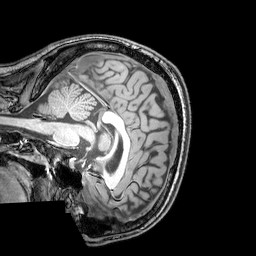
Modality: T1w
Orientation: sagittal
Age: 23
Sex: male
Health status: healthy
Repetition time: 0.081 s
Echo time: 0.037 s